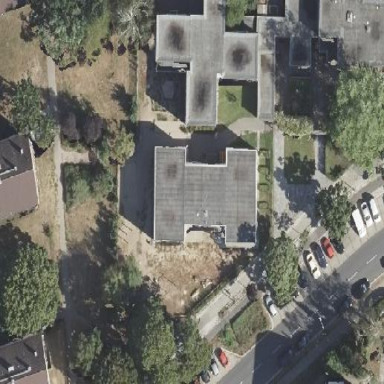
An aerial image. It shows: School building.